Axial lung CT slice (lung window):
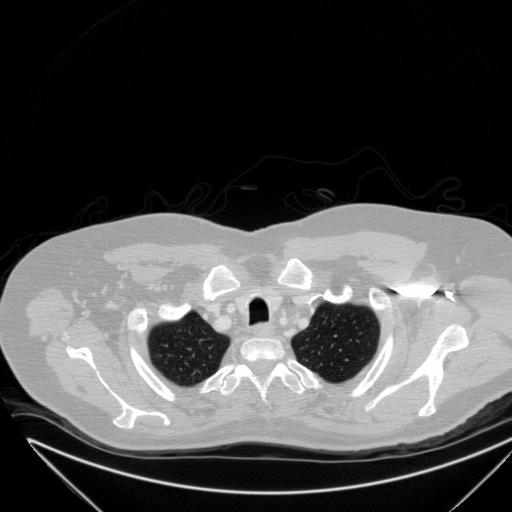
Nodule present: no